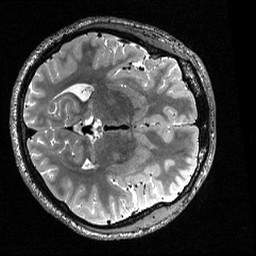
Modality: T2w
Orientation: axial
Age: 21
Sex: male
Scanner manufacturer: siemens
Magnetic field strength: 3 T
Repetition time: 3.2 s
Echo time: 0.56 s